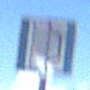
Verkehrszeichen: NothalteUndPannenbucht
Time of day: MorningAfternoon
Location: Outdoor (Suburban)
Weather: PartlyCloudy
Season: NotSpecified
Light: Natural